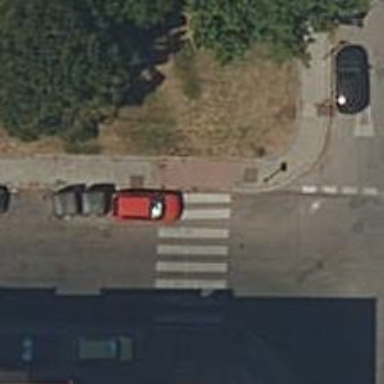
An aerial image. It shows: Kerb barrier.